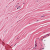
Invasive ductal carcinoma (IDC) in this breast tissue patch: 0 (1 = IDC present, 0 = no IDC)